Question: I want to inflate some views but have a button at bottom of the view. I already know how to dynamically inflate views and then inflate the button below the other inflated views. However, when there are only a few inflated views (causing the combined view to take less space than an entire screen) the button does not rest at the bottom of the page as i would like. My idea is that i need to have the button aligned at the bottom of the relative layout by setting the button to: android:layout_alignParentBottom (when i try to do this though the app crashes)
here is a screenshot of what i have, followed by a screenshot of what i want, all the items you see are inflated onto a scrollview that is inside a relative layout. I think the problem is that the button is inflated onto the scrollview which is only as large at the items force it to be (unfortunately I'm too noob to know how to inflate onto a different part of the view)

the code for the image on the left is as follows (i dont have and errors for the view on the left):
parentView:
'''
<?xml version="1.0" encoding="utf-8"?>
<RelativeLayout
xmlns:android="http://schemas.android.com/apk/res/android"
android:background="@drawable/blurybg"
android:layout_width="fill_parent"
android:layout_height="fill_parent">
<ScrollView
android:layout_height="wrap_content"
android:id="@+id/scrollView1"
android:layout_width="fill_parent" >
<LinearLayout
android:layout_width="match_parent"
android:layout_height="wrap_content"
android:orientation="vertical"
android:id= "@+id/parent_of_inflated_view_id">
</LinearLayout>
</ScrollView>
</RelativeLayout>
'''
childButton (other views are similar to this)
'''
<?xml version="1.0" encoding="utf-8"?>
<Button
xmlns:android="http://schemas.android.com/apk/res/android"
android:height="30dp"
android:layout_width="fill_parent"
android:background="@drawable/done"
android:layout_alignBottom ="@layout/availablerestaurants"
/>
'''
Java for creating the inflator and inflating the button. other inflated views are similar to this (i use the same inflator of course). I am adding the inflated button last to get it at the bottom of the view.
'''
LayoutInflater theInflater = (LayoutInflater) getSystemService(LAYOUT_INFLATER_SERVICE);
LinearLayout linLayout = (LinearLayout)findViewById(R.id.parent_of_inflated_view_id);
Button doneButtonCurrentRest= (Button) theInflater.inflate(R.layout.done_button_availrest, null);
linLayout.addView(doneButtonCurrentRest);
'''
Thanks for the help,
Adam
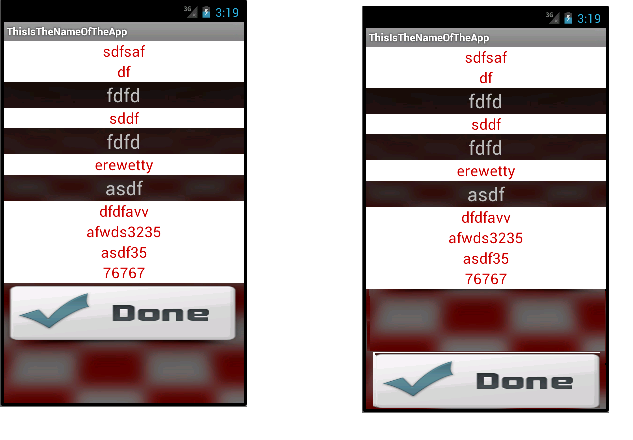
Answer: Please check my code. It should work as intended:
'''
<?xml version="1.0" encoding="utf-8"?>
<RelativeLayout xmlns:android="http://schemas.android.com/apk/res/android"
android:layout_width="match_parent"
android:layout_height="match_parent" >
<ScrollView
android:id="@+id/scrollView1"
android:layout_width="match_parent"
android:layout_height="wrap_content" >
<LinearLayout
android:id="@+id/parent_of_inflated_view_id"
android:layout_width="match_parent"
android:layout_height="wrap_content"
android:orientation="vertical" />
</ScrollView>
<Button
android:layout_width="match_parent"
android:layout_height="30dp"
android:layout_alignParentBottom="true" />
</RelativeLayout>
'''
What about your code. I can see several mistakes:
1) You should specify 'android:layout_height' for your button. Without this parameter exception will be thrown. You use 'android:height' but it is just not the same as 'android:layout_height'.
2) 'android:layout_alignBottom' should point to the id, but not to the layout. Moreover, i don't see the purpose of this attribute in the separate layout for button.
Here is the solution for the question in the comment below:
'''
<?xml version="1.0" encoding="utf-8"?>
<ScrollView xmlns:android="http://schemas.android.com/apk/res/android"
android:layout_width="match_parent"
android:layout_height="match_parent"
android:fillViewport="true" >
<LinearLayout
android:id="@+id/layout_for_positioning"
android:layout_width="match_parent"
android:layout_height="wrap_content"
android:orientation="vertical" >
<LinearLayout
android:id="@+id/parent_of_inflated_view_id"
android:layout_width="match_parent"
android:layout_height="match_parent"
android:layout_weight="1"
android:orientation="vertical" />
<Button
android:id="@+id/button"
android:layout_width="match_parent"
android:layout_height="30dp"
android:layout_weight="0" />
</LinearLayout>
</ScrollView>
'''
Note that i used 'android:fillViewport="true"' for the ScrollView so it can fill the entire screen. Also i used 'android:layout_weight' to stretch views properly (you can find the explanation of the attribute <URL>.